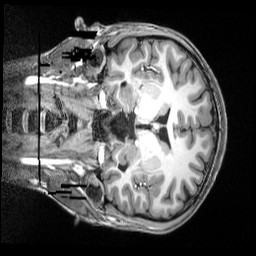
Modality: T1w
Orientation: coronal
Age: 19
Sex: male
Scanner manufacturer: siemens
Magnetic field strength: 3 T
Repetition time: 2.5 s
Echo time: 0.00343 s